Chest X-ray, AP view. Patient: 59 years old, sex F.
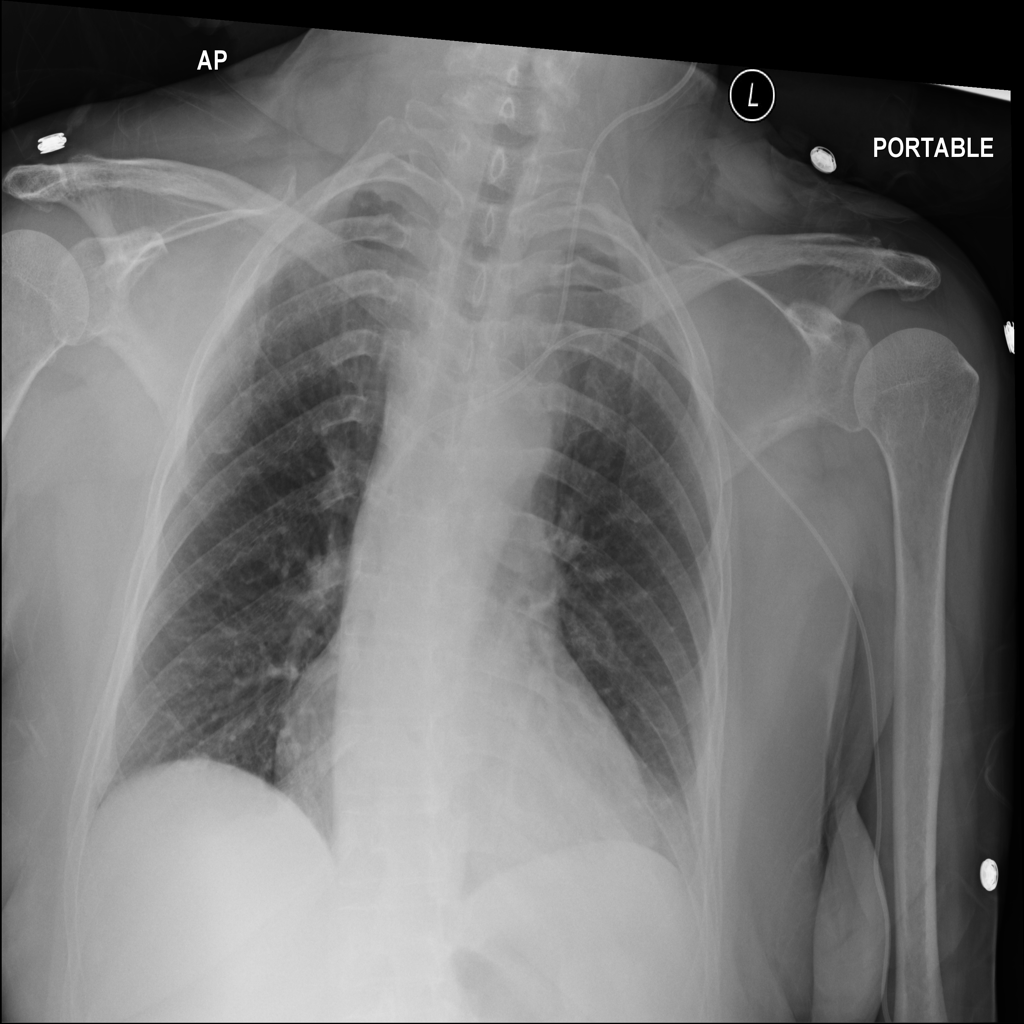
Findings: No Finding